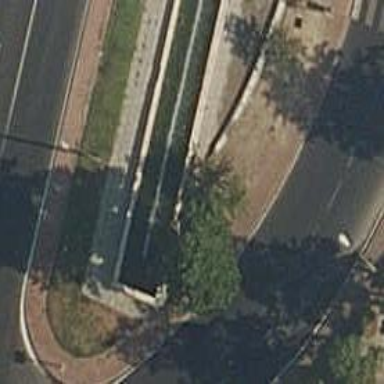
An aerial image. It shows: Fountain.